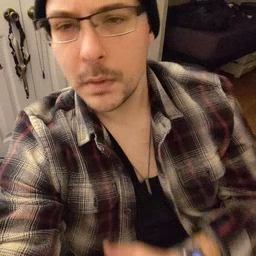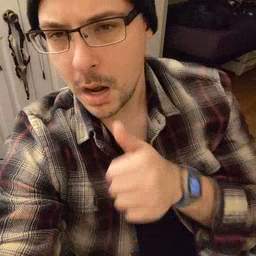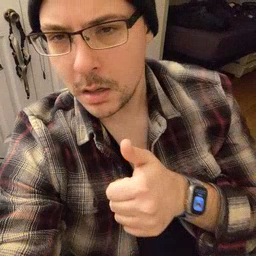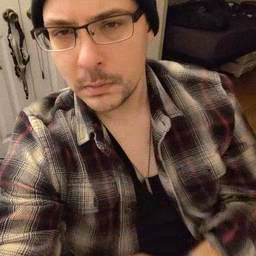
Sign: not